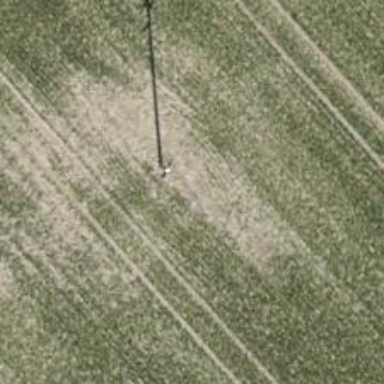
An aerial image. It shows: Power pole.